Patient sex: M
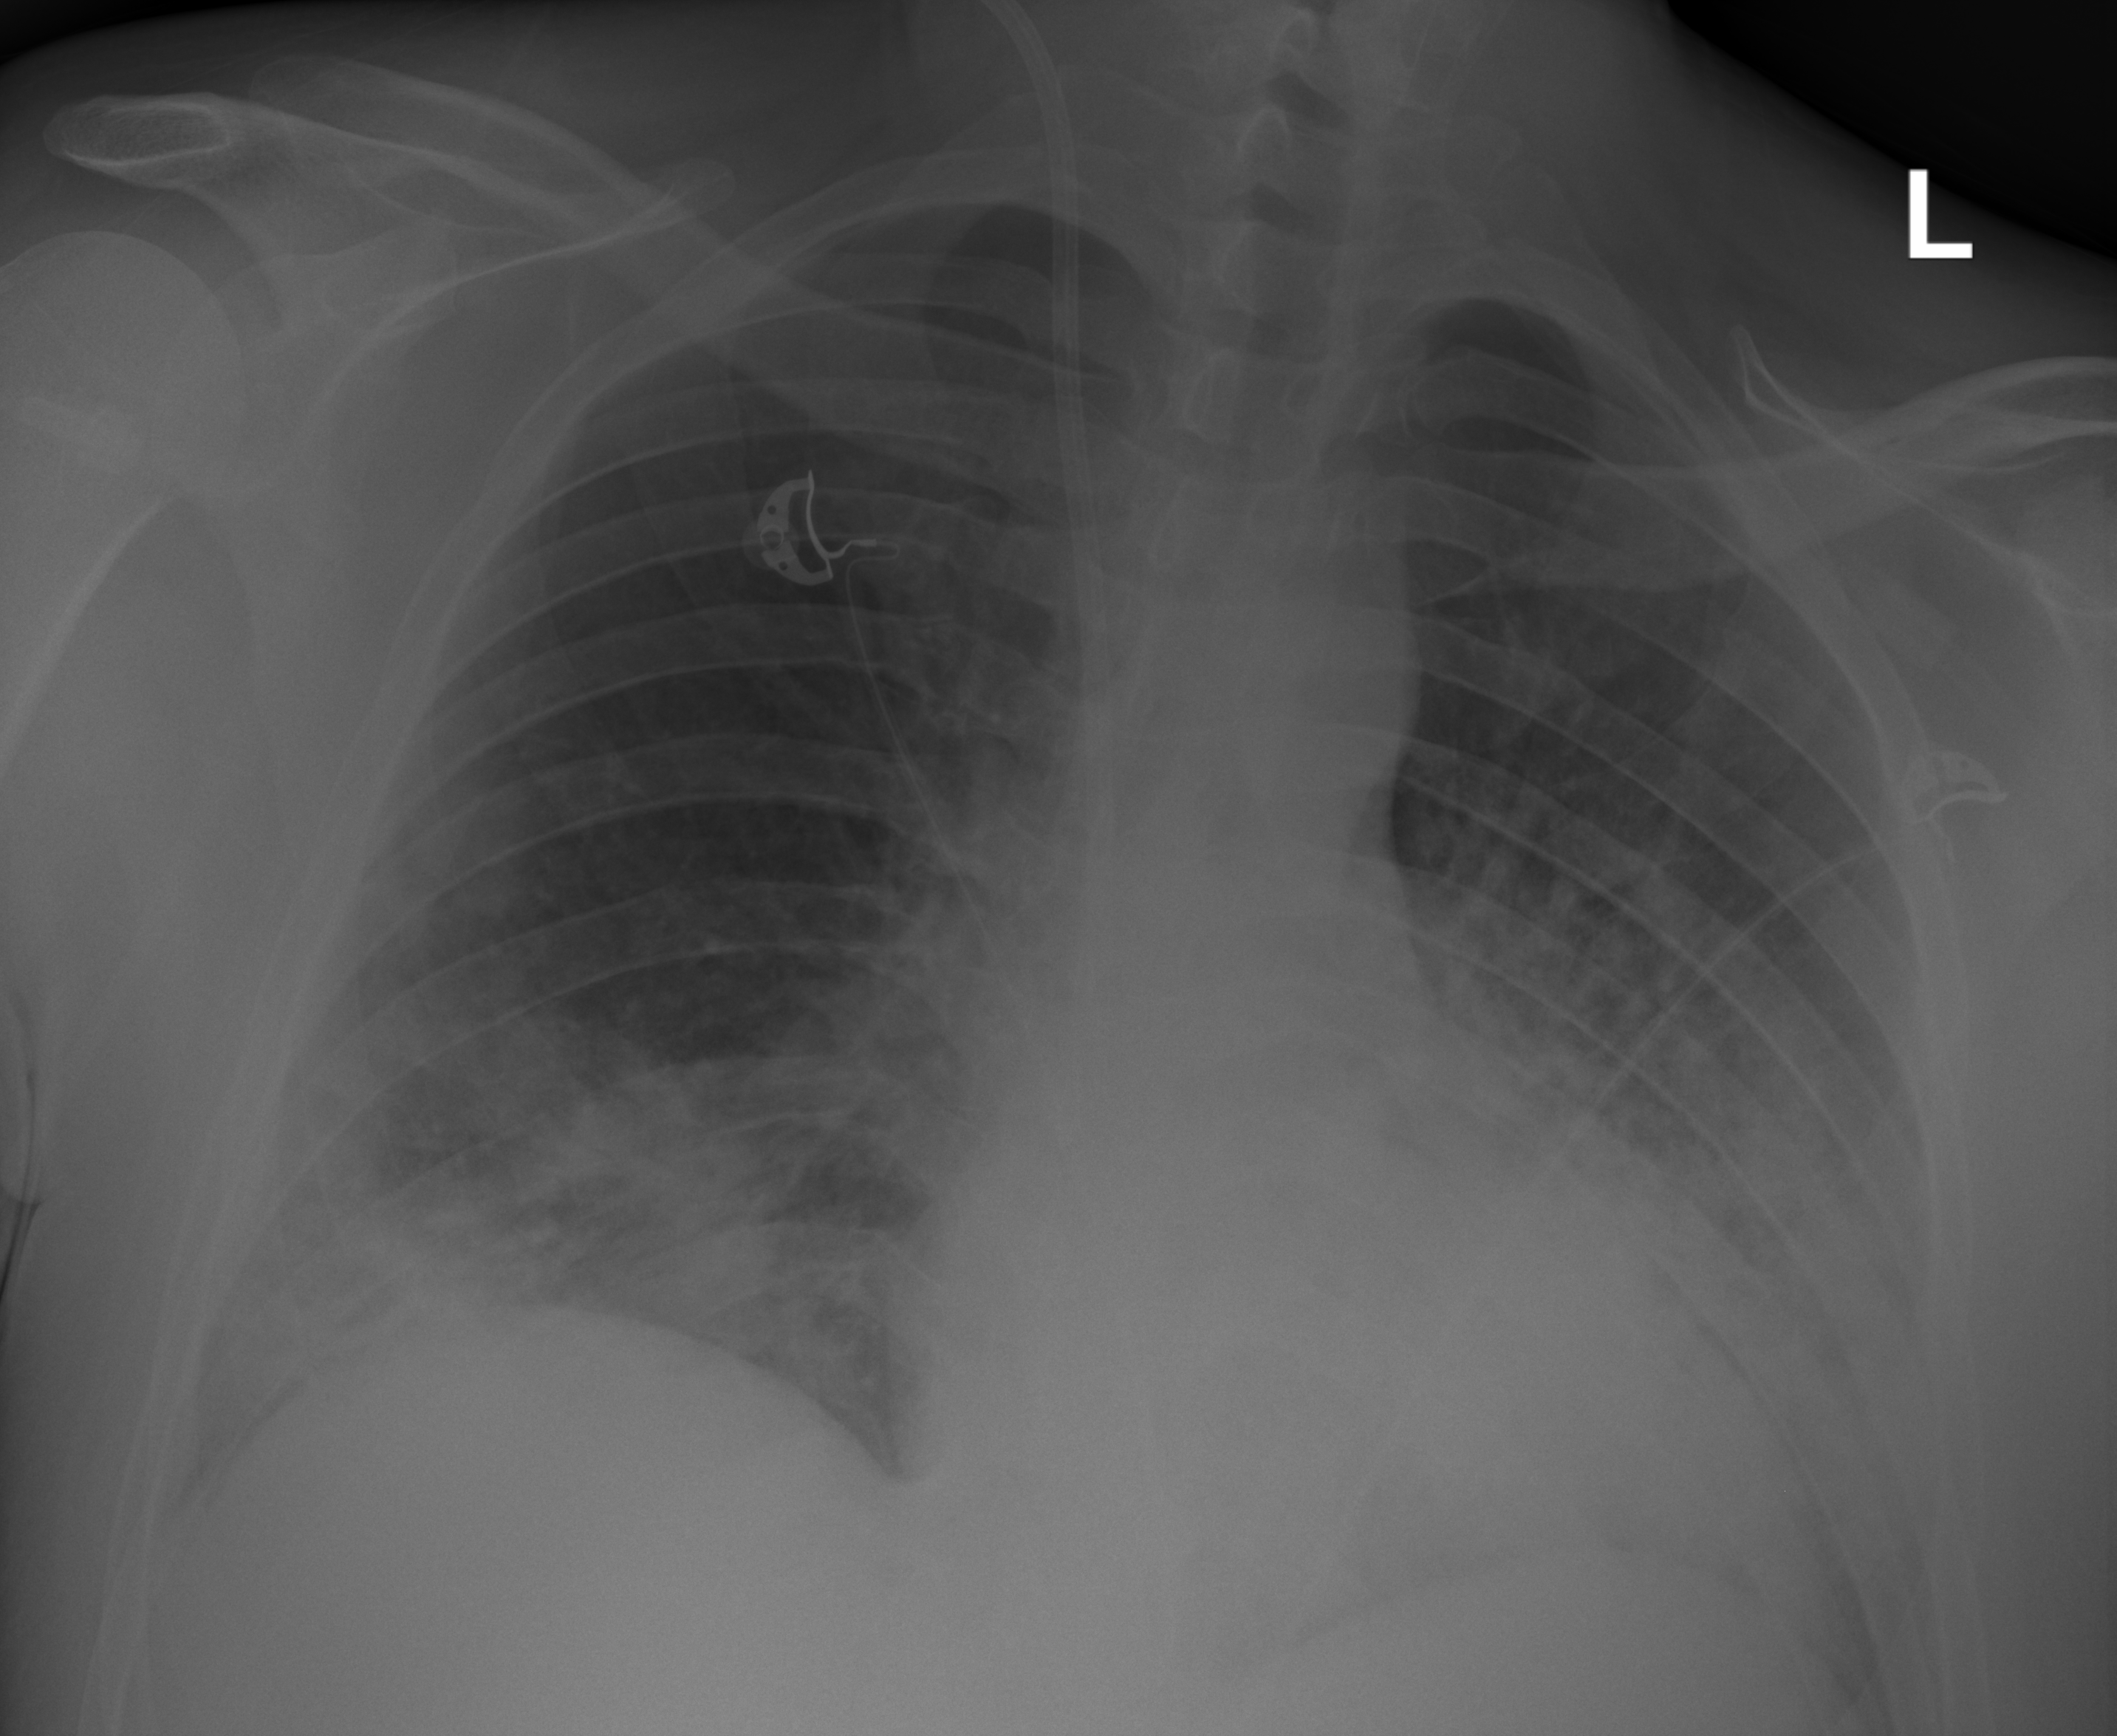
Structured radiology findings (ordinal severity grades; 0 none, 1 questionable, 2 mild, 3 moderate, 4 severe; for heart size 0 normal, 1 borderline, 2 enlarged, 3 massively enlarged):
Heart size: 1
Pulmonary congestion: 0
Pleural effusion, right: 2
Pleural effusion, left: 2
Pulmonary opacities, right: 3
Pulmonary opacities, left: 3
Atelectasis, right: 2
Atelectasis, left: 3